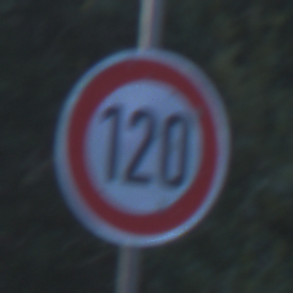
Verkehrszeichen: Geschwindigkeit120
Umgebung: Outdoor, RoadRail
Tageszeit: SunriseSunset
Wetter: Clear
Licht: Natural
Jahreszeit: NotSpecified
Kontrast: LowContrast